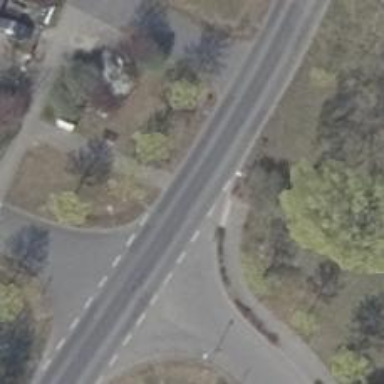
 featuring cycle track on the left side."